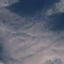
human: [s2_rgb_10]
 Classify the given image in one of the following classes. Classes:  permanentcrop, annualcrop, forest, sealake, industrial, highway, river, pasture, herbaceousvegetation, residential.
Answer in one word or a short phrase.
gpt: HerbaceousVegetation